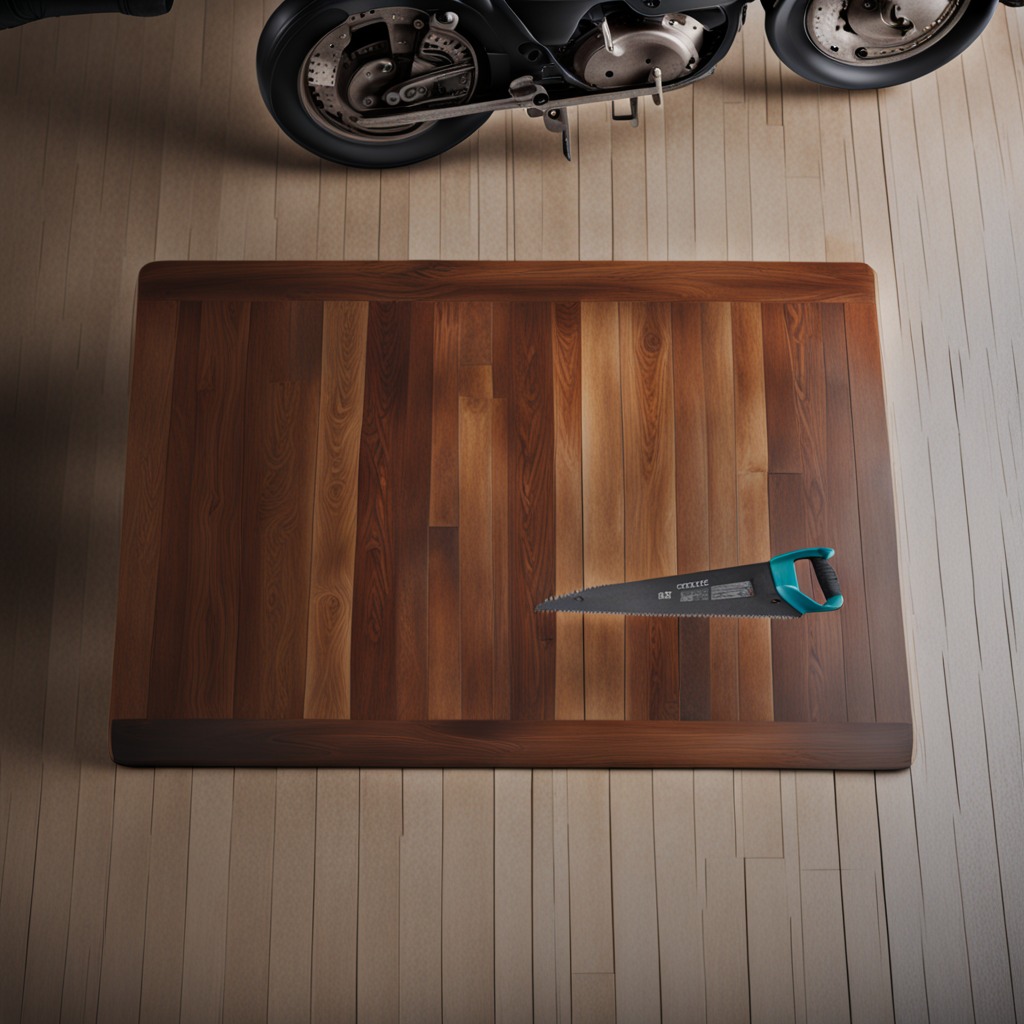
A metal saw is lying on the wooden table in a vintage motorcycle garage.